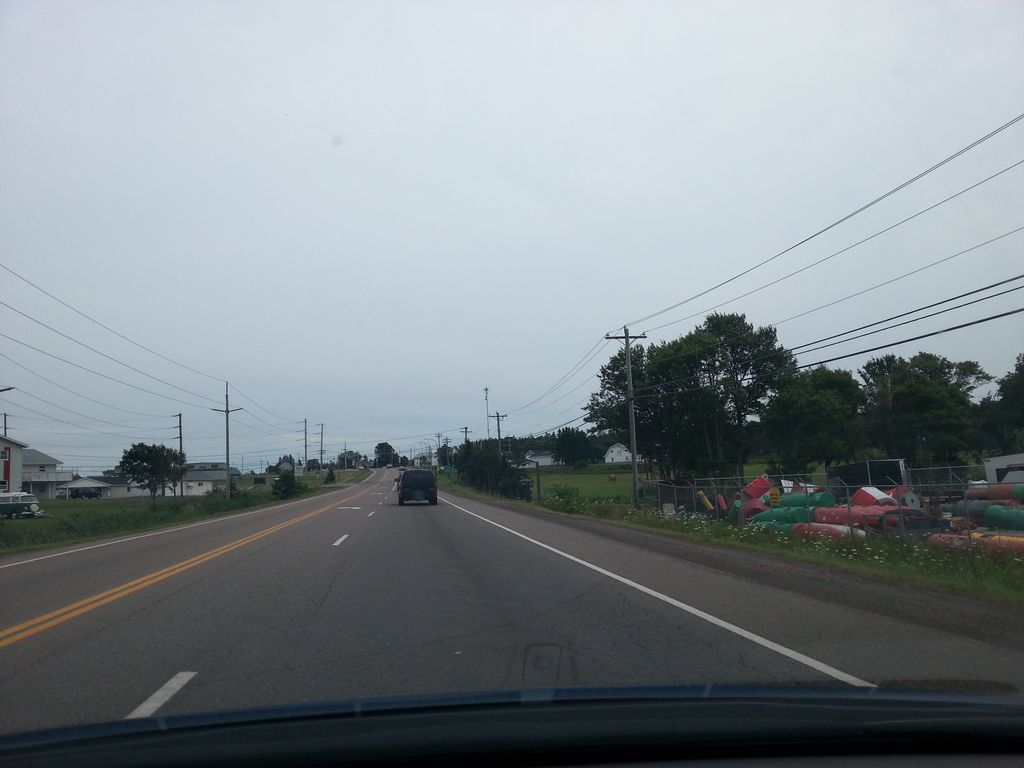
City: charlottetown